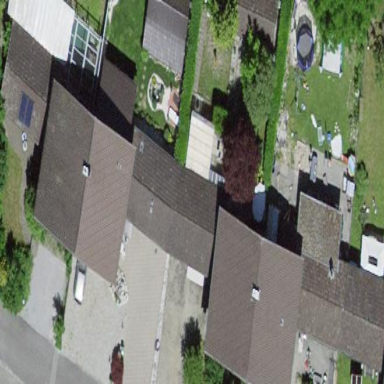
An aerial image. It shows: Terrace building with roof made of roof tiles.